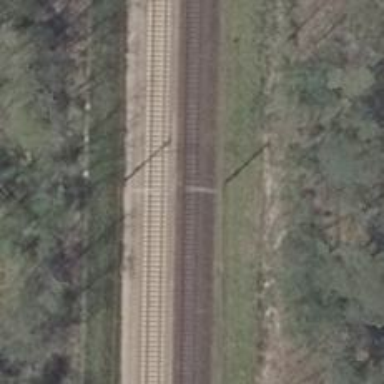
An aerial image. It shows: Railway track with contact line for electrification.